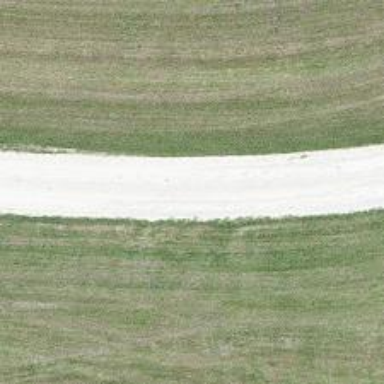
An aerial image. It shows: Service road with unpaved surface and grade2 tracktype. The road is groomed for classic skiing and is primarily used for hiking.